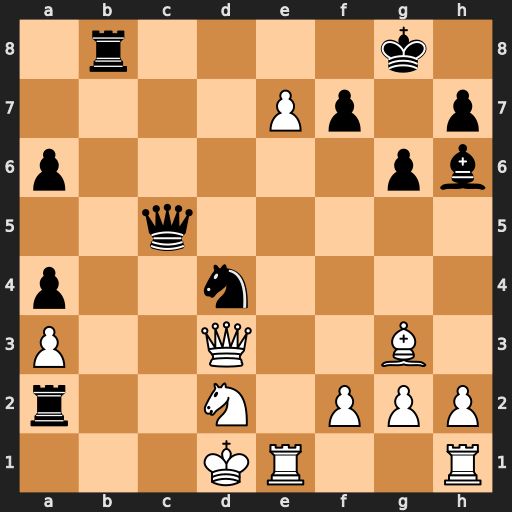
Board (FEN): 1r4k1/4Pp1p/p5pb/2q5/p2n4/P2Q2B1/r2N1PPP/3KR2R
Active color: w
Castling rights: -
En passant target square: -
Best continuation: e8=Q+ Rxe8 Rxe8+